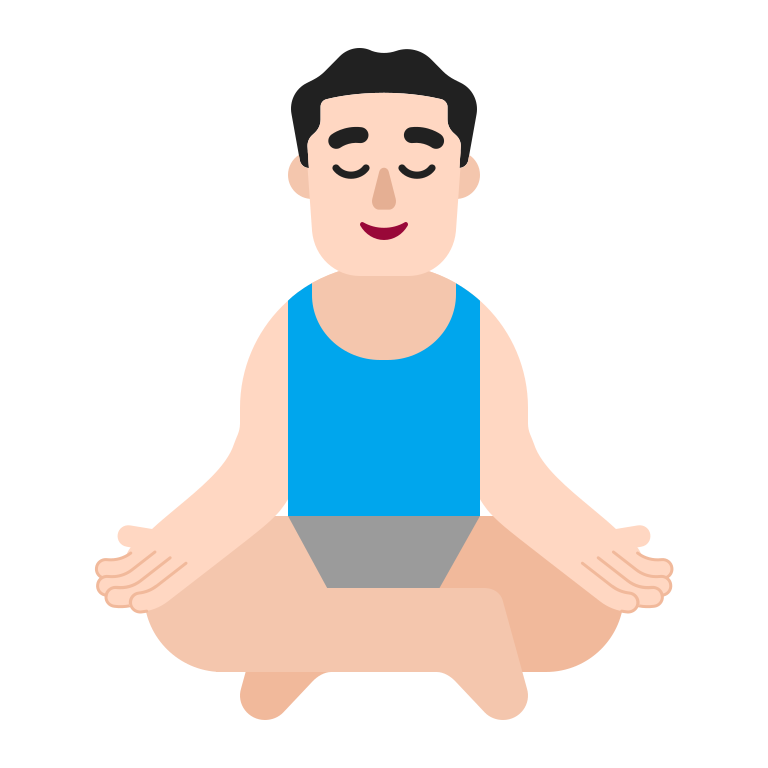
man in lotus position flat light